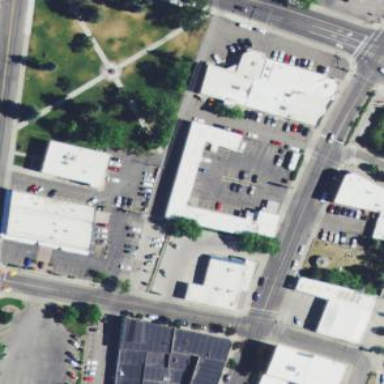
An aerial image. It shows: Building that is motel.